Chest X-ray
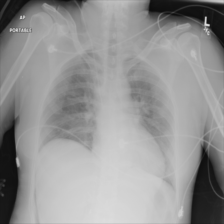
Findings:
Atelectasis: negative
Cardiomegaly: negative
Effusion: negative
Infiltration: negative
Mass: negative
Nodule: negative
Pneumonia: negative
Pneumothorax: negative
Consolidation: negative
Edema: negative
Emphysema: negative
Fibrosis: negative
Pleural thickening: negative
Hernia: negative